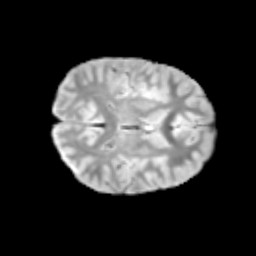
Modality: T2w
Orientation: axial
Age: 10
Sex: male
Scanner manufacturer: siemens
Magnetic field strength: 3 T
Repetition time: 3.8 s
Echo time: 0.07 s